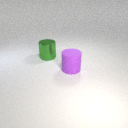
large green metal cylinder behind large purple rubber cylinder